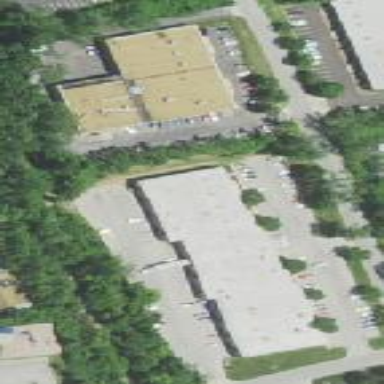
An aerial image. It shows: Retail area.